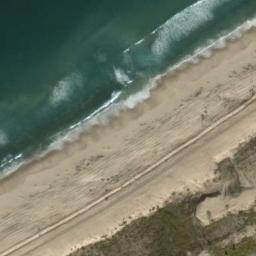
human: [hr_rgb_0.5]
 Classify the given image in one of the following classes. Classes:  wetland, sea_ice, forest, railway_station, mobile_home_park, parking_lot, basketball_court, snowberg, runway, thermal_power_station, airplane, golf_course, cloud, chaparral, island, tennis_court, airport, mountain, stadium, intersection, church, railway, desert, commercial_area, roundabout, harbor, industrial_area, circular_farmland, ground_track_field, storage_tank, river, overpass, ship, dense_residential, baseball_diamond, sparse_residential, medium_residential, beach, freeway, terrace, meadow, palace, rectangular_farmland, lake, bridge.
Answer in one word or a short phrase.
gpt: beach